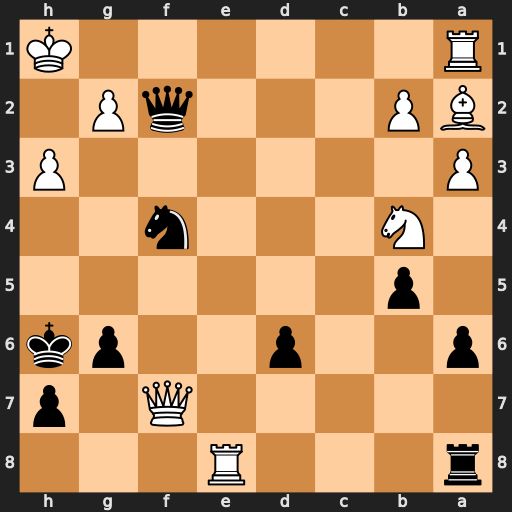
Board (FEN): r3R3/5Q1p/p2p2pk/1p6/1N3n2/P6P/BP3qP1/R6K
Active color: b
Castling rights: -
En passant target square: -
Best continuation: Qxg2#